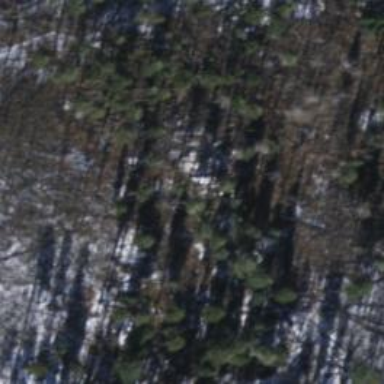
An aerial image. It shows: Evergreen needle-leaved woodland.